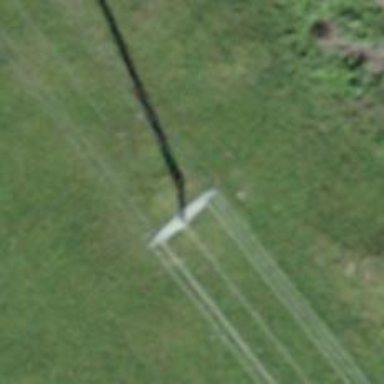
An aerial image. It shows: Power tower.